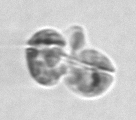
Label: Karenia